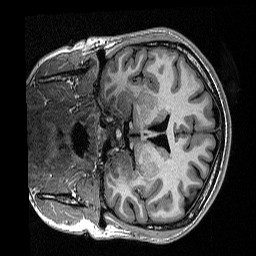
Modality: T1w
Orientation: coronal
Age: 21
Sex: female
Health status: healthy
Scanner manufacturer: siemens
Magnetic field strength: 1.5 T
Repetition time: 2.73 s
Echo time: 0.00357 s